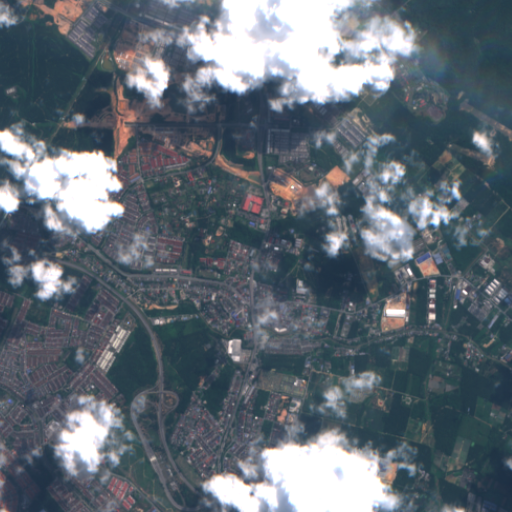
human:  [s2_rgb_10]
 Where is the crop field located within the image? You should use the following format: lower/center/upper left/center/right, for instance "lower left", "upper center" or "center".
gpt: The crop field is located in the lower right of the image.
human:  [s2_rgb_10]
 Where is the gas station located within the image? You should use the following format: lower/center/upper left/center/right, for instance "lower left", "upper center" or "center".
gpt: The gas station is located in the lower center of the image.
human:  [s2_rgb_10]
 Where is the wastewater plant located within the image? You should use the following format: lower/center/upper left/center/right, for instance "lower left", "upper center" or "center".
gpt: The wastewater plant is located in the center left of the image.
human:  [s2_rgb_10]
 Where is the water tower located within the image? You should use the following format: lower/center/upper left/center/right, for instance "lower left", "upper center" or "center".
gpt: The water tower is located in the lower center of the image.
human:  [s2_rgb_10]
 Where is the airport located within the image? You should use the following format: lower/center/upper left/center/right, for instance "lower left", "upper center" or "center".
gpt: There is no airport in the image.